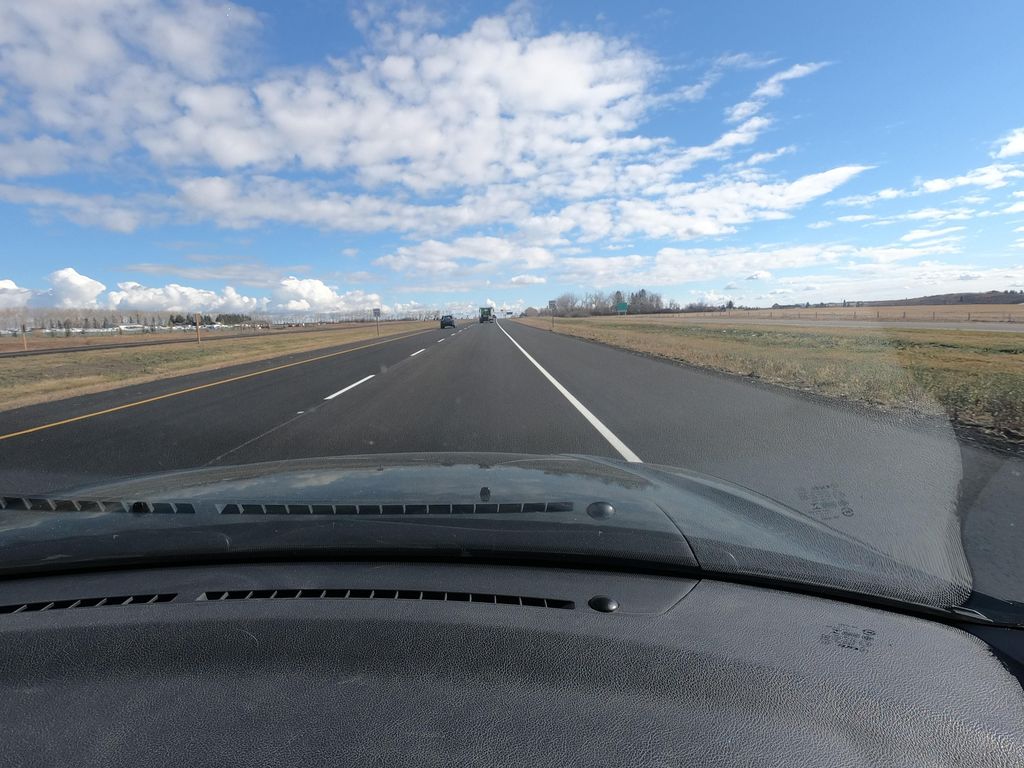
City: calgary